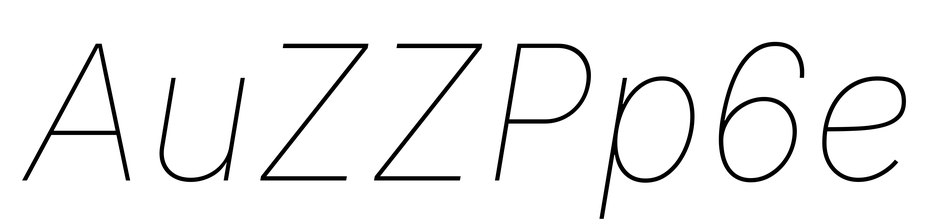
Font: Inter-Italic_Thin_Italic